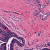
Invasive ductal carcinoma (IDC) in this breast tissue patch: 0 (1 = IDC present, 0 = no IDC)